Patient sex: M
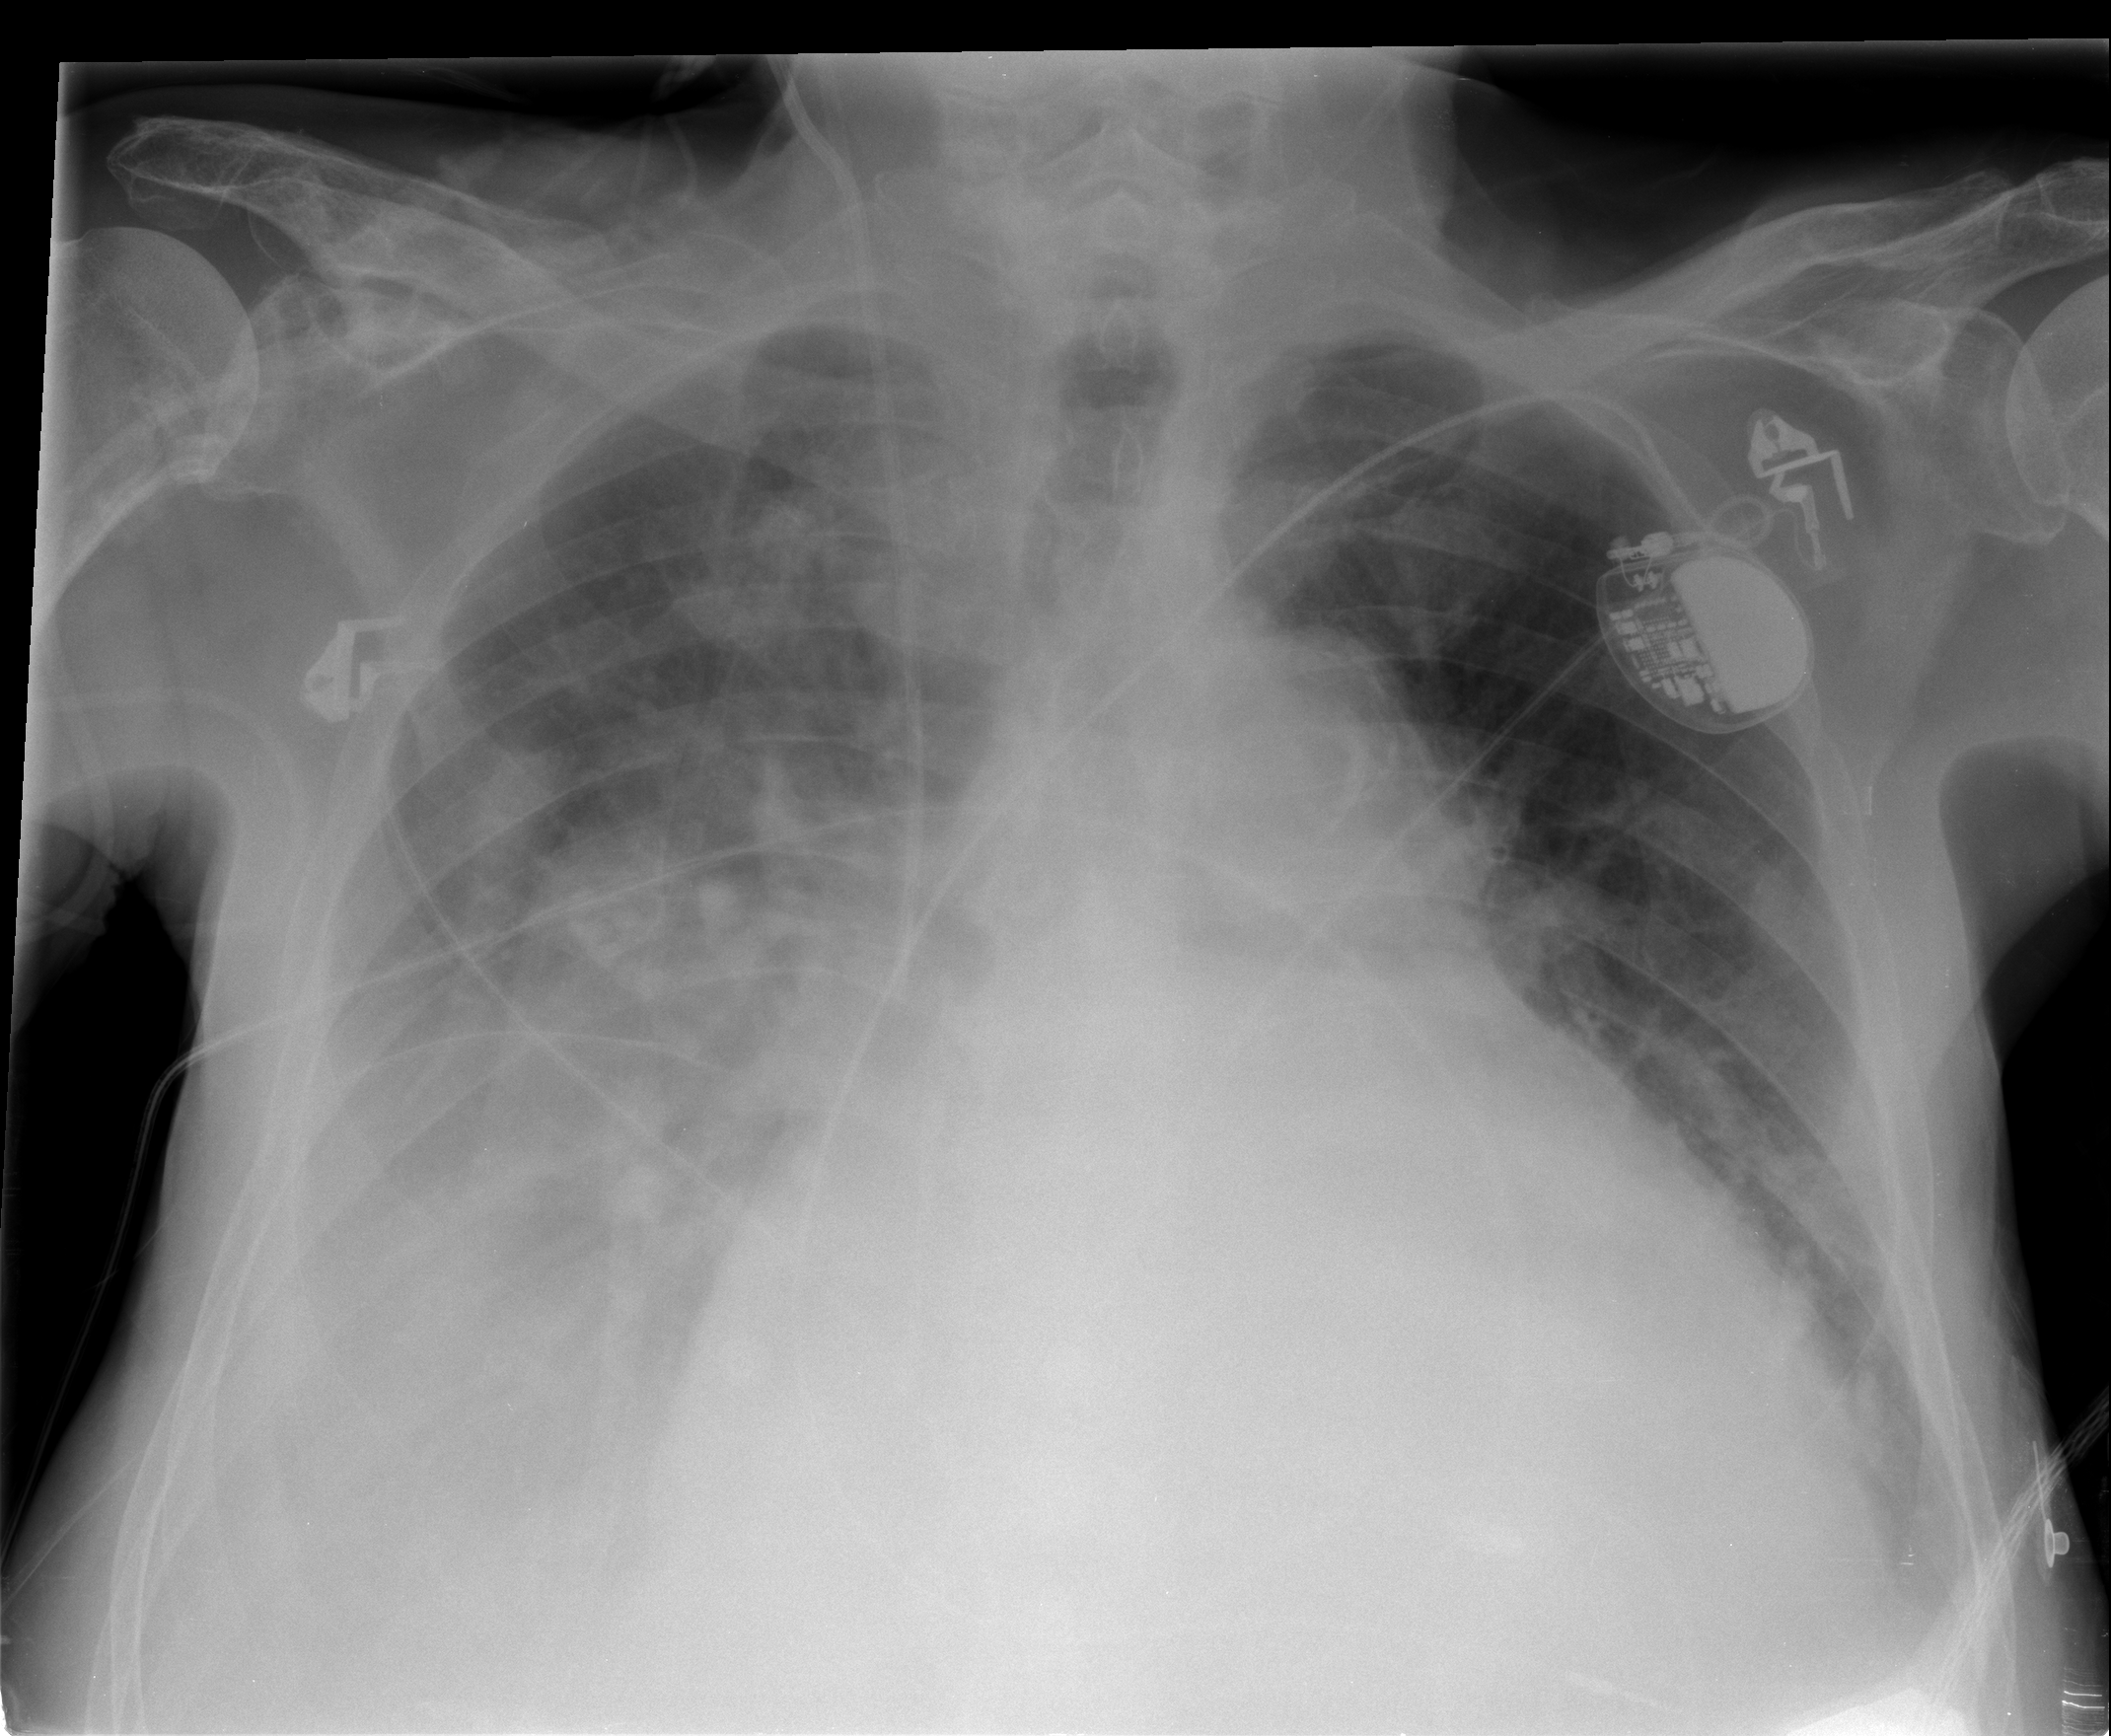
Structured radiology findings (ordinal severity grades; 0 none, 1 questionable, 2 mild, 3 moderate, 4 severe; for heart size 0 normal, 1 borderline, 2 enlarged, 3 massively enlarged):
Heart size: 3
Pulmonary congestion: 2
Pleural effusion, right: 3
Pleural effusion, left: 0
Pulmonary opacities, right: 2
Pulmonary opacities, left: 0
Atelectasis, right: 2
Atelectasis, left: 2